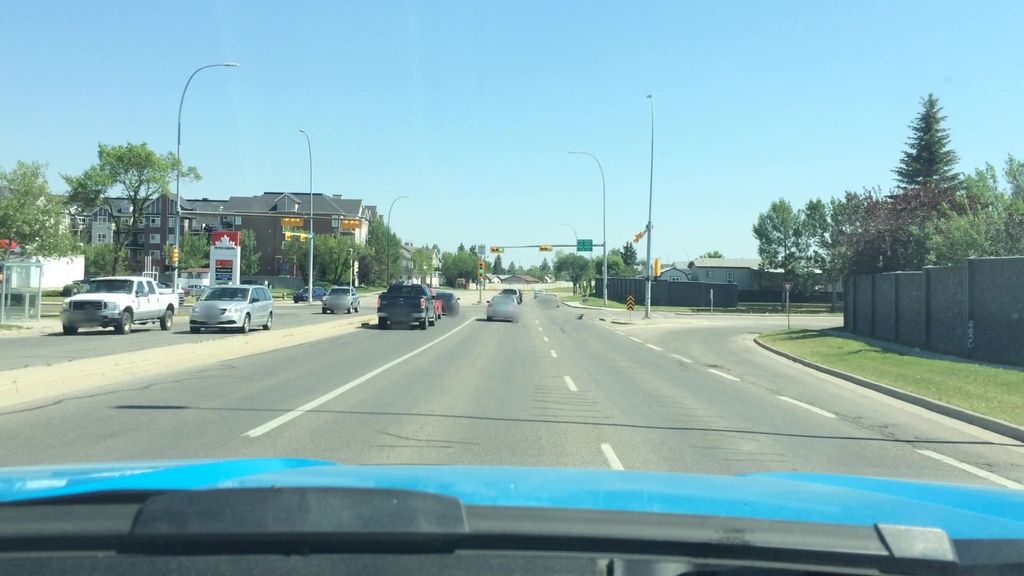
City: calgary